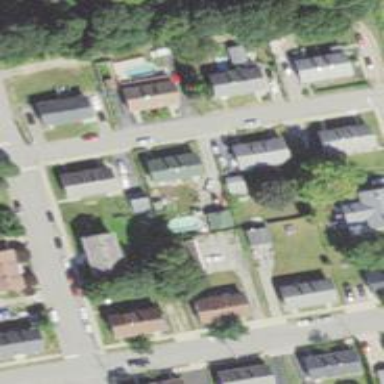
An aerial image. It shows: Residential driveway.